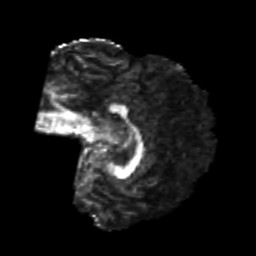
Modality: FA
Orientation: sagittal
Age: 21
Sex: male
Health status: healthy
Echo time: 0.074 s